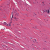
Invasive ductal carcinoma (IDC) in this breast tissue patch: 0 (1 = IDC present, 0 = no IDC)